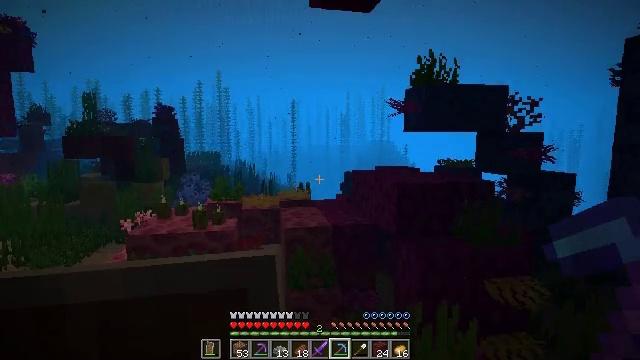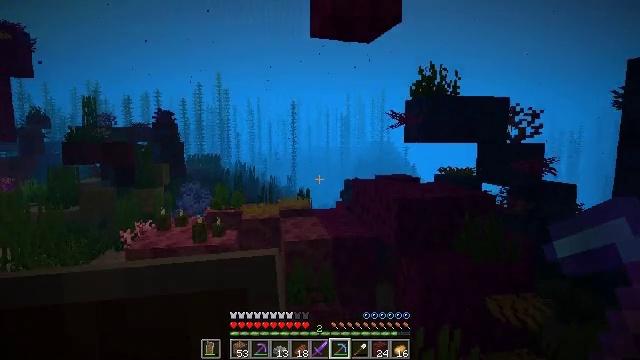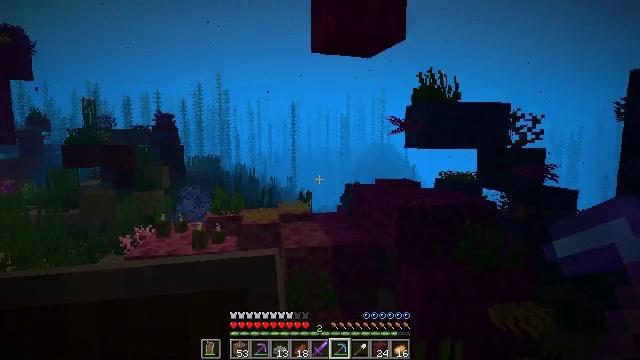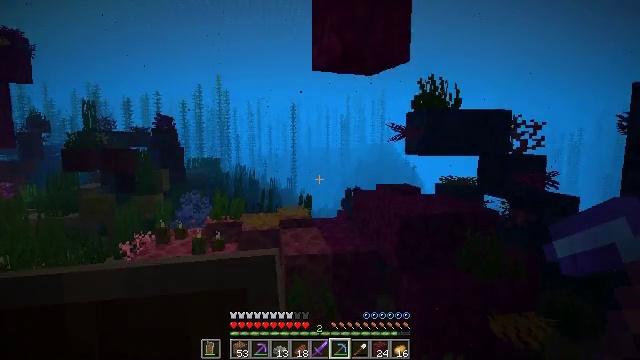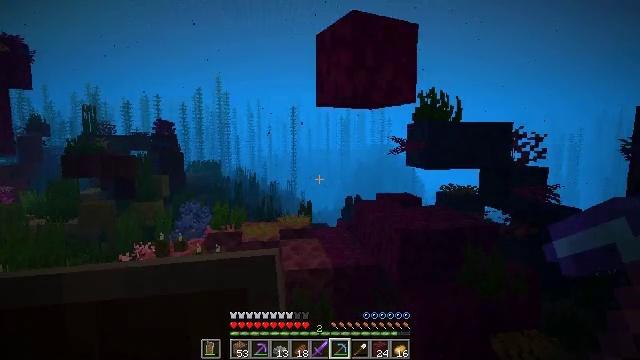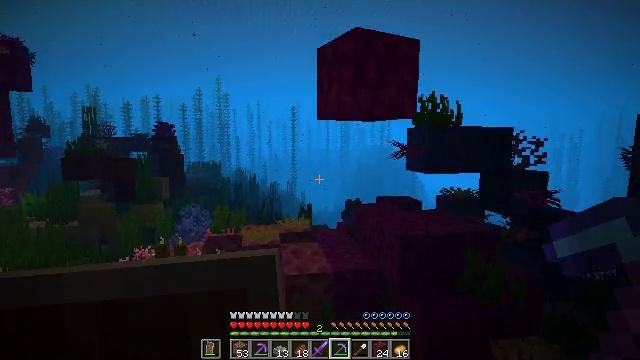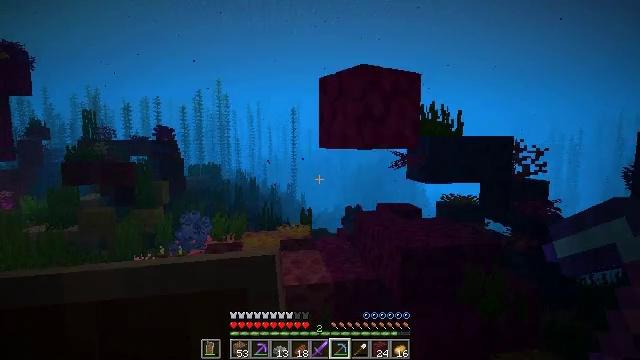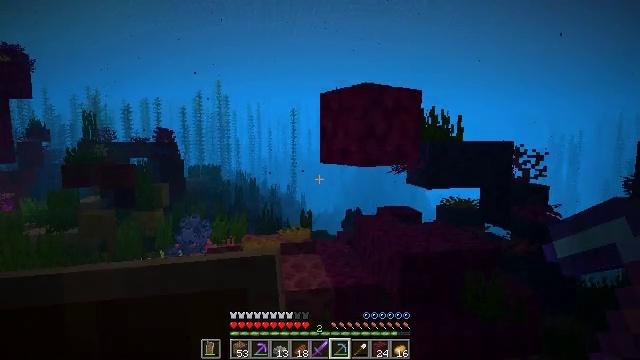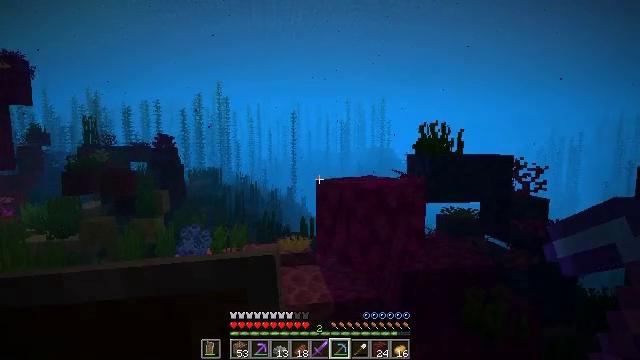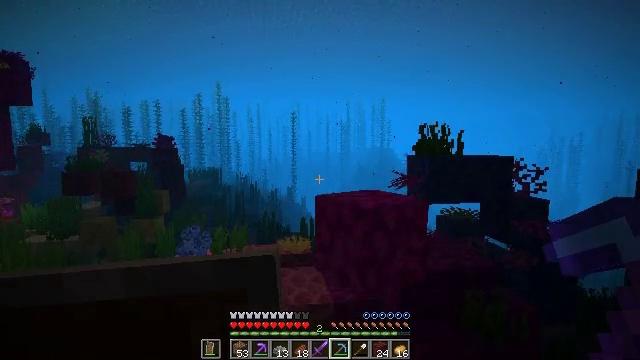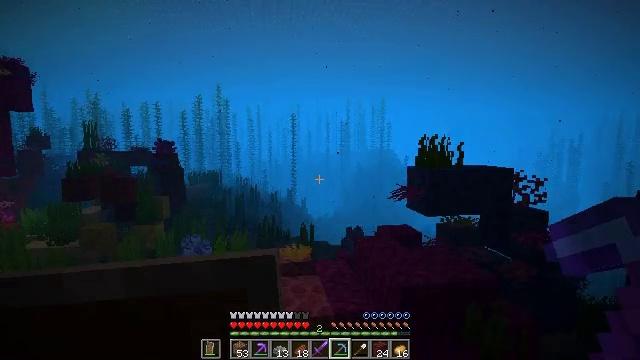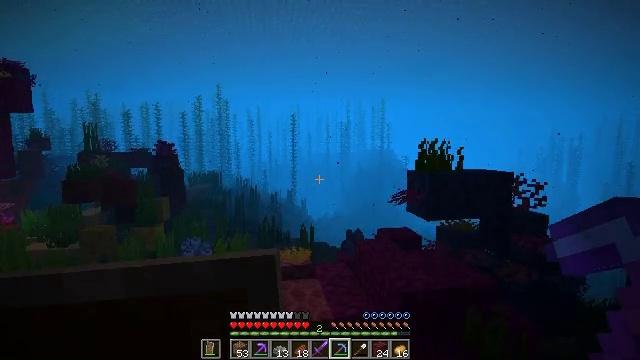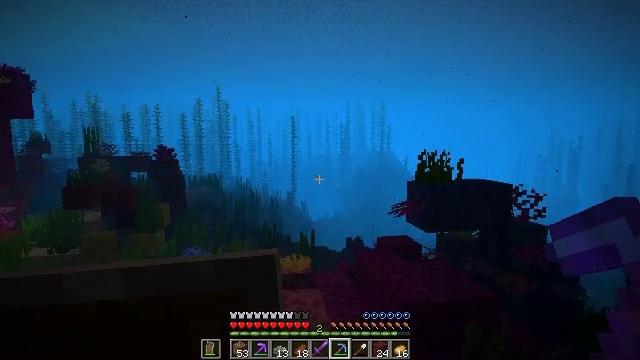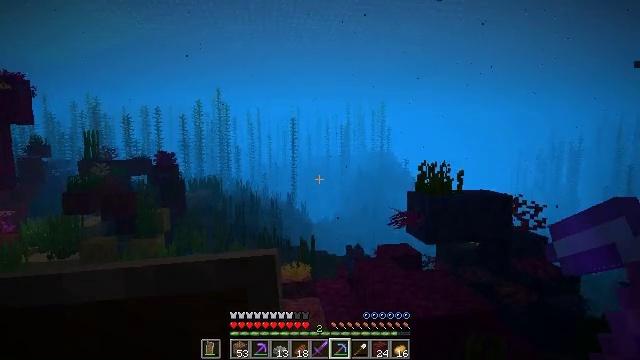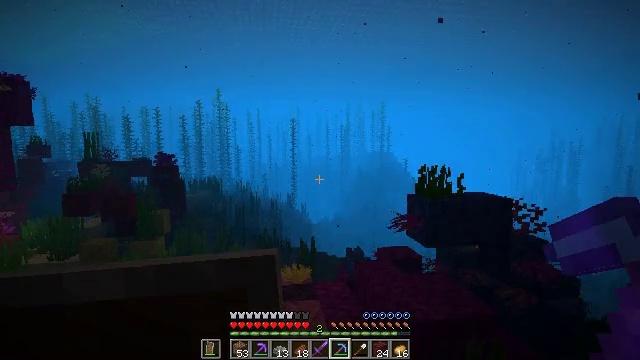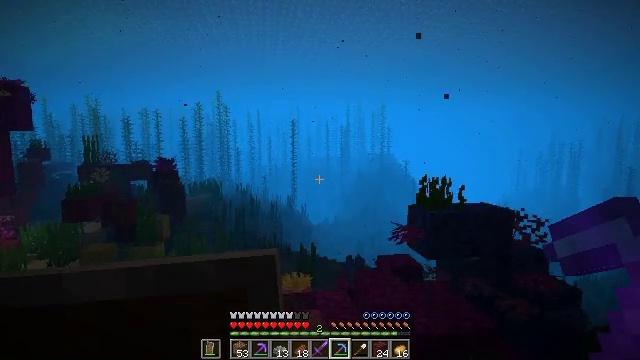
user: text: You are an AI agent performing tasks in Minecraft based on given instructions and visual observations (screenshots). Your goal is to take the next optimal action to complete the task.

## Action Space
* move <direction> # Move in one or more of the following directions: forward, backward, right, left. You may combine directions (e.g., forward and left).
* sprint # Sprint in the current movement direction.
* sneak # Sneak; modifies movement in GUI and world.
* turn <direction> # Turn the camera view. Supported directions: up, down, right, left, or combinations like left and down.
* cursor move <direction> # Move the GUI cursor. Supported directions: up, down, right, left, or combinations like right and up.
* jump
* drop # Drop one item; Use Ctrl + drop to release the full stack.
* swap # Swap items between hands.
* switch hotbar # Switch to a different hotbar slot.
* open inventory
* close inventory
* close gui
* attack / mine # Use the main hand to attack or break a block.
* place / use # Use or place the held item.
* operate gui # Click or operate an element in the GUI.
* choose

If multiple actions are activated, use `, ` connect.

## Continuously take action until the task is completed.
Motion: motion action
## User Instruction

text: Obtain fire coral fan by breaking it.
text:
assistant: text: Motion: move forward, jump
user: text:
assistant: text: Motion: move forward, jump
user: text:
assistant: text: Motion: jump
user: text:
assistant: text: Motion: jump
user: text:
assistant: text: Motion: jump
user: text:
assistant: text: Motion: jump
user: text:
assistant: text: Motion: jump
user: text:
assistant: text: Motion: jump
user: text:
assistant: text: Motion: jump
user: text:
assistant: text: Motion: jump
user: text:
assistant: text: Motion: jump
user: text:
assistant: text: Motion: jump
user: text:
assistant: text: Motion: move forward, jump
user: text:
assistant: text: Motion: move forward, jump
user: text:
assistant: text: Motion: move forward, jump
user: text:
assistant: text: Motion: move forward, jump
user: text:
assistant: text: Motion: move forward, jump
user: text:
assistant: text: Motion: move forward, jump
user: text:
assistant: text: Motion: move forward, jump
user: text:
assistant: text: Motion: move forward, jump
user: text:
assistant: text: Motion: move forward, jump
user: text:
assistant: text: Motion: move forward
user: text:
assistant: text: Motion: move forward
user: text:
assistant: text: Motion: move forward
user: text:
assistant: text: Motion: move forward
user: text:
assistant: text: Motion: move forward
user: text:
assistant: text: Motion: open inventory
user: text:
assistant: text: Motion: open inventory
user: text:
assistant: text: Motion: open inventory
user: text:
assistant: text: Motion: no_op